Question: I'm currently developing a new app. This app has a login screen. When you login. You go to a tabbar controller. But below my tabbar there is a black space. You can see it below here. Anybody has an idea how to get this right?

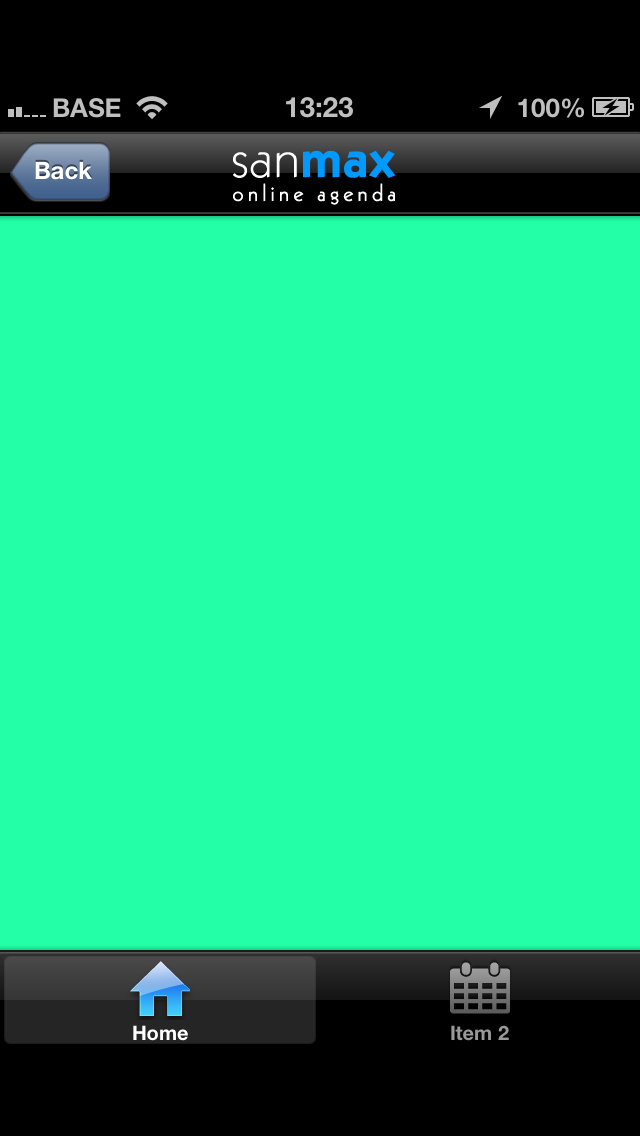
Answer: Yes this is normal, your app does not support the 4" screen size. To make sure that apps do not break apple will run apps that do not support the 4" screen in 3.5" mode.
To get your app to support the 4" Screen size add new start screen with the name 'Default-568h@2x.png' with the dimension of 640x1136